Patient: sex M, age 75
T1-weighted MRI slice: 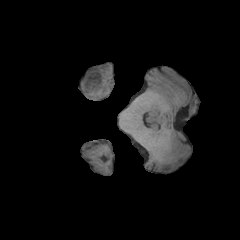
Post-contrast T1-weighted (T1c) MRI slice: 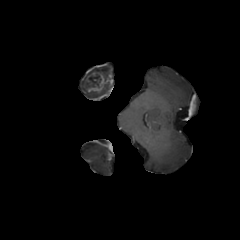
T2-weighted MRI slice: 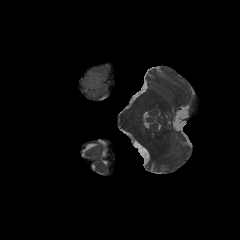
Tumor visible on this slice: yes
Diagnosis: Glioblastoma, IDH-wildtype
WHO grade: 4